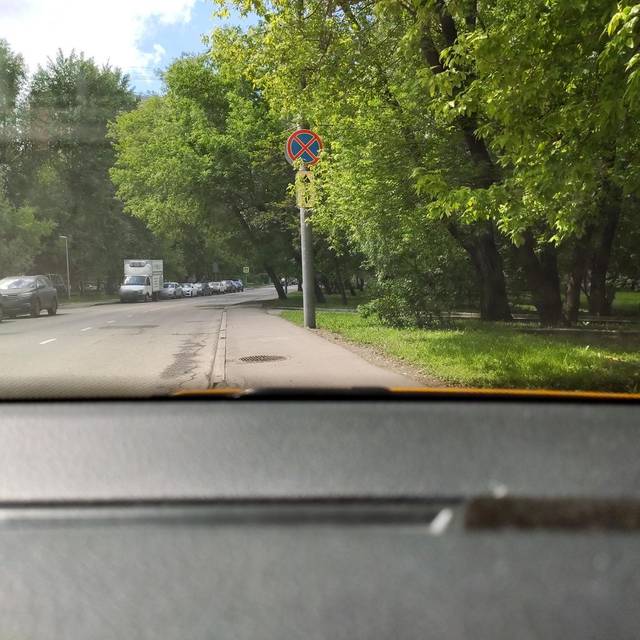
Region: Russia
Coordinates: 55.681, 37.661